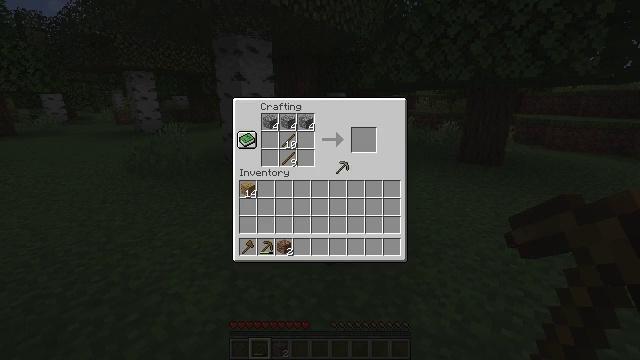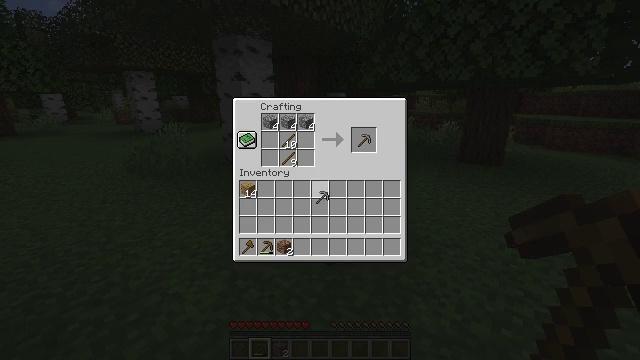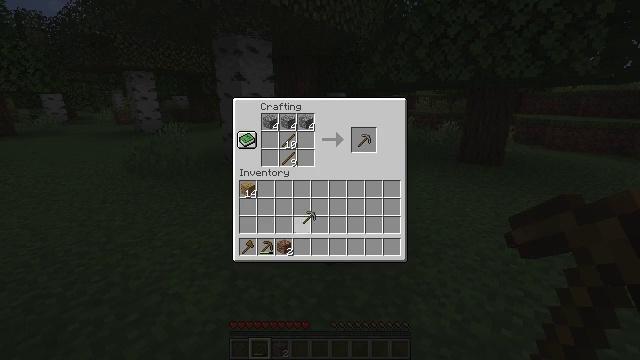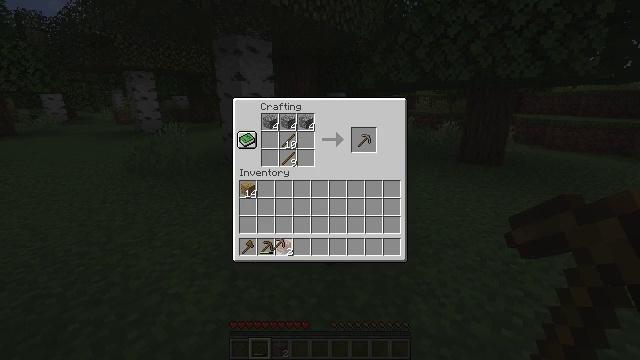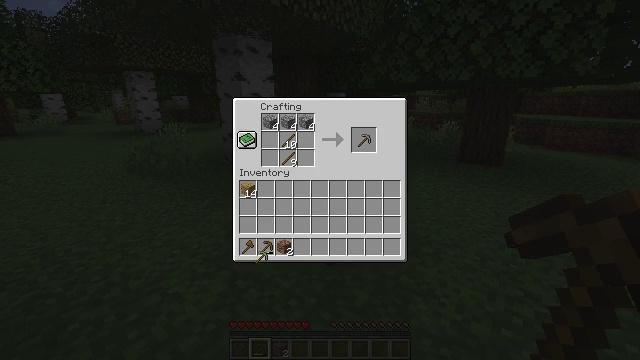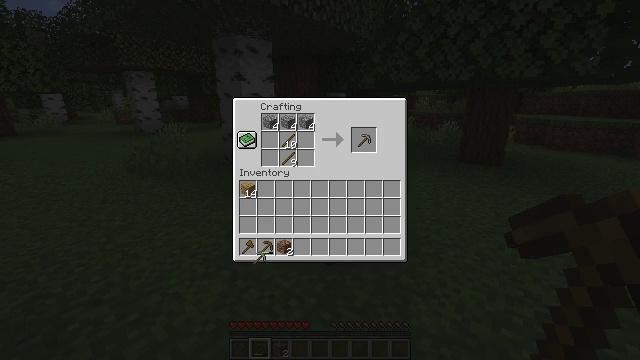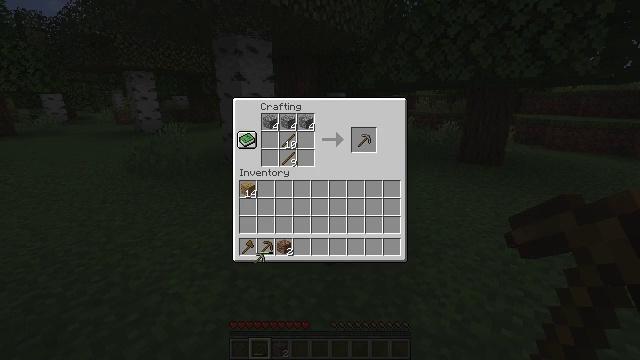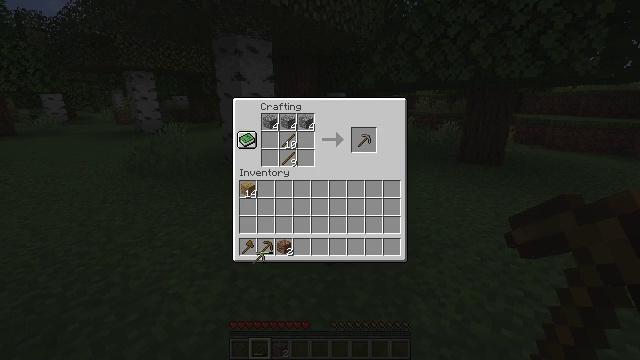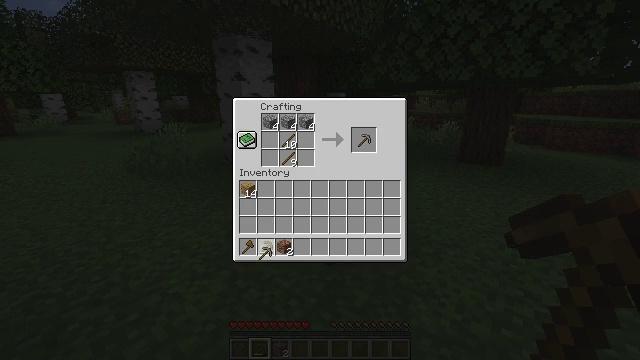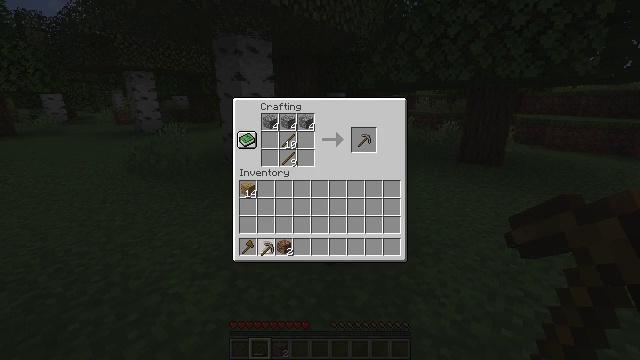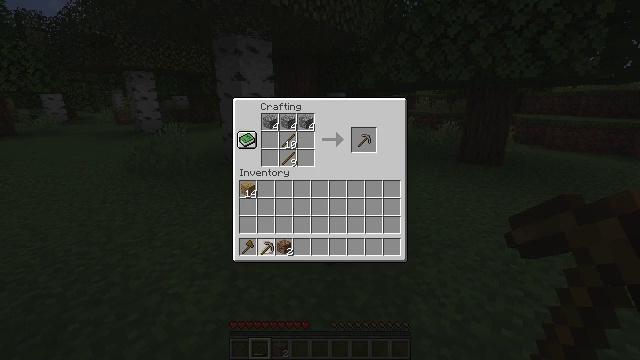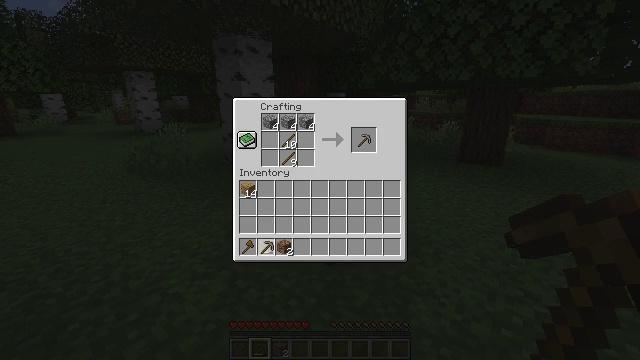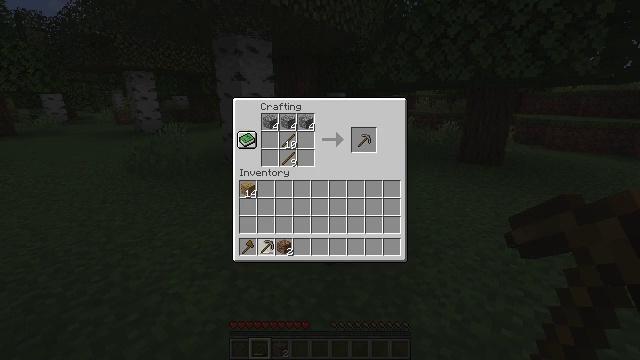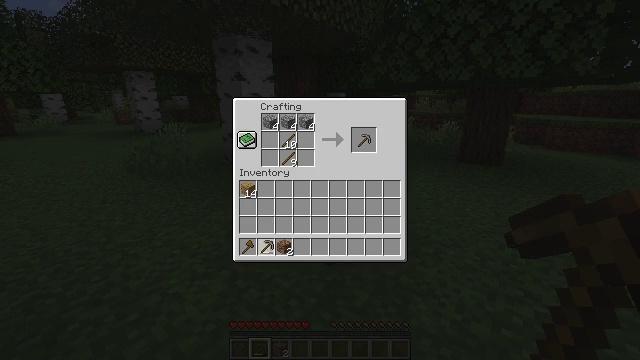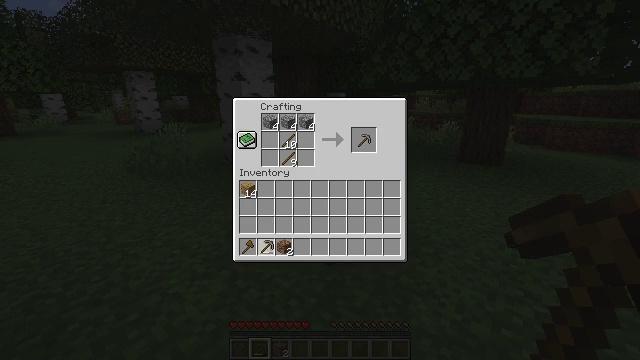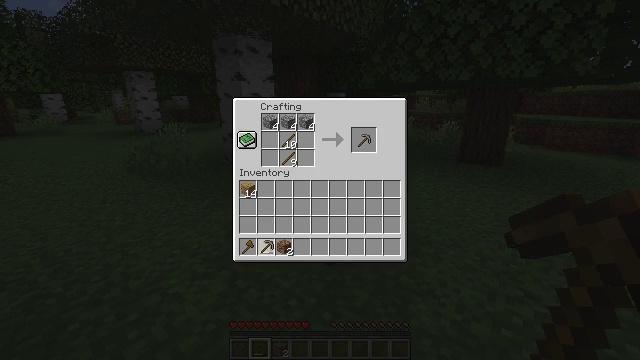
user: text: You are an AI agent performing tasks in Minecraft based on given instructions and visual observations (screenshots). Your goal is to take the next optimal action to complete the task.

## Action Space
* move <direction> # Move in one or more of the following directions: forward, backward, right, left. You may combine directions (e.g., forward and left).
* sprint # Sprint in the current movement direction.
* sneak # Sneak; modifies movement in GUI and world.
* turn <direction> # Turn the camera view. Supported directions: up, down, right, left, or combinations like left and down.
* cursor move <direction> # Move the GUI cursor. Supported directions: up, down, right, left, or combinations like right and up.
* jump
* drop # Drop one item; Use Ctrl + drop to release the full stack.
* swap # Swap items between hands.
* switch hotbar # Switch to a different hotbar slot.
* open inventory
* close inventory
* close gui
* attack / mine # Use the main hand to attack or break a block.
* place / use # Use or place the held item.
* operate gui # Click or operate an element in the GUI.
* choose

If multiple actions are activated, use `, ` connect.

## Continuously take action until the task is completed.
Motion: motion action
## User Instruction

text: Get a furnace by arranging cobblestone in the crafting grid.
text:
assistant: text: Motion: cursor move left and down, open gui
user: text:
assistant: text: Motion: cursor move left and down
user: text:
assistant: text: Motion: cursor move left and down
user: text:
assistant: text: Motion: cursor move left and down
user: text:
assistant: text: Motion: no_op
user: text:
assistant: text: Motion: no_op
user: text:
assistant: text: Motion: no_op
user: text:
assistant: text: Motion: no_op
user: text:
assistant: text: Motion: no_op
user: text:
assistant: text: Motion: no_op
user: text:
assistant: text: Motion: no_op
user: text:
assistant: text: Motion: no_op
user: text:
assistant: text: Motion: no_op
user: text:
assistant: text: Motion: no_op
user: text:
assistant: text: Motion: no_op
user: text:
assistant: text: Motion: operate gui
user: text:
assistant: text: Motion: operate gui
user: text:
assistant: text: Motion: no_op
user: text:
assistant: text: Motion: no_op
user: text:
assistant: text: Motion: no_op
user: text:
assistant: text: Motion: no_op
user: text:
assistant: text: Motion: cursor move up
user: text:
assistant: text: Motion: no_op
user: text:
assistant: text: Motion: no_op
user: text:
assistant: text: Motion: no_op
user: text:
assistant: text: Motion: no_op
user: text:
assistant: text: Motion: cursor move up
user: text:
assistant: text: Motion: no_op
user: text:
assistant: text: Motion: no_op
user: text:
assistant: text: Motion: no_op